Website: walmart
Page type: payment
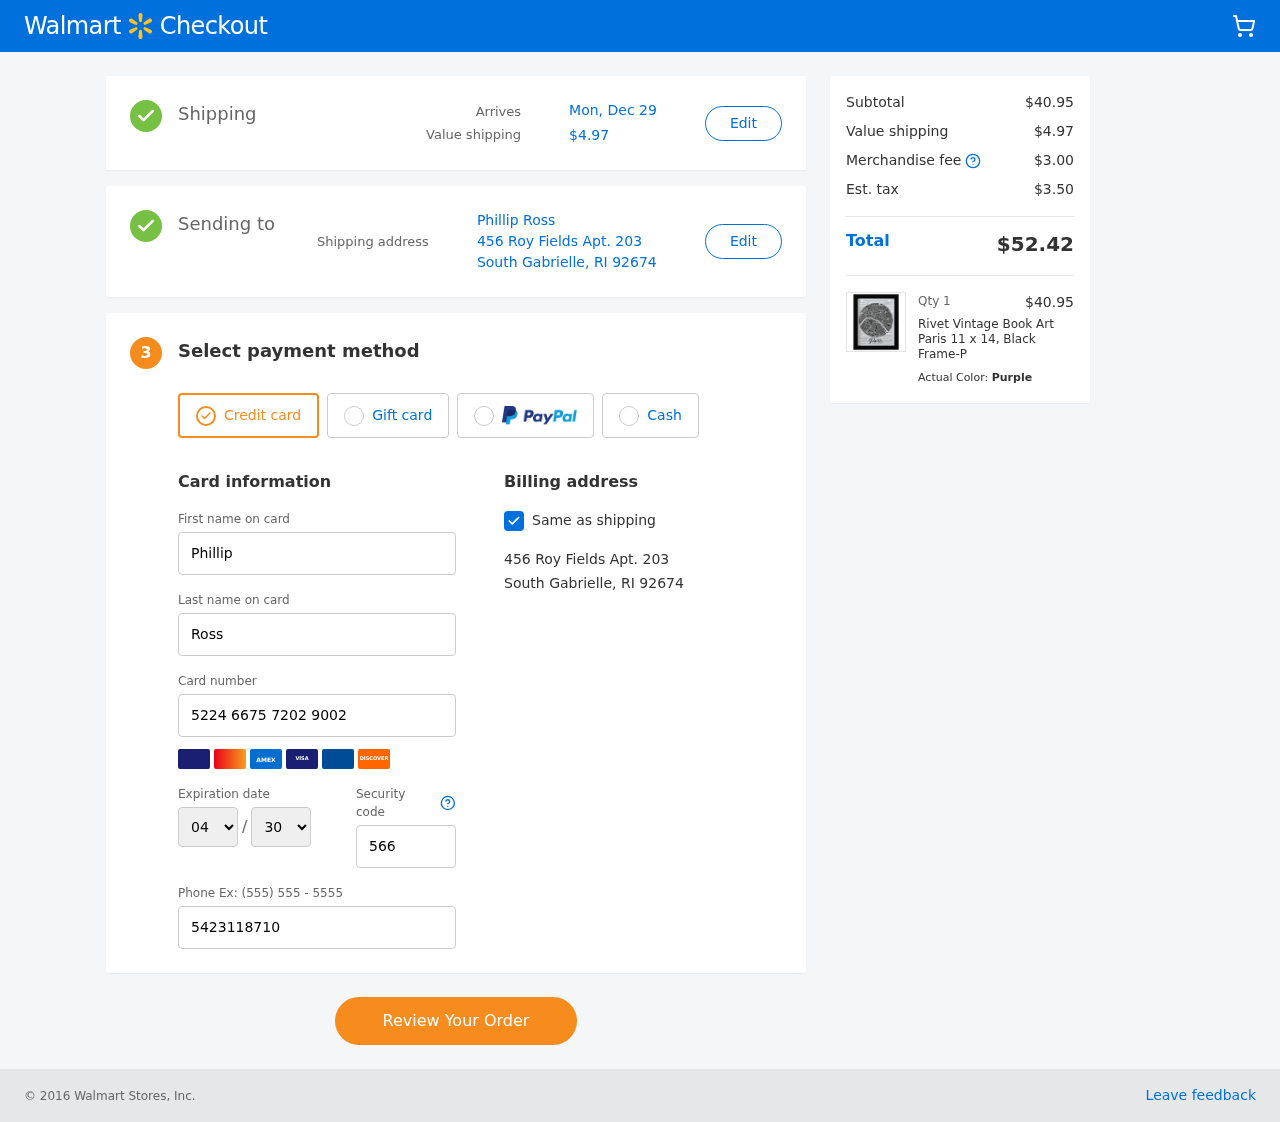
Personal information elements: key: PII_CARD_EXPIRY_MONTH
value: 04
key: PII_CARD_EXPIRY_YEAR
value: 30
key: PII_CITY_STATE_ZIP
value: South Gabrielle, RI 92674
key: PII_FULLNAME
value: Phillip Ross
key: PII_STREET
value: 456 Roy Fields Apt. 203
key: PII_FIRSTNAME
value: Phillip
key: PII_LASTNAME
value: Ross
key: PII_CARD_NUMBER
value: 5224 6675 7202 9002
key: PII_CARD_CVV
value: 566
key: PII_PHONE
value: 5423118710
Product elements: key: PRODUCT1_NAME
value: Rivet Vintage Book Art Paris 11 x 14, Black Frame-P
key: PRODUCT1_PRICE
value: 40.95
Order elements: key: ORDER_DELIVERY_DATE
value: Mon, Dec 29
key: ORDER_SHIPPING_COST
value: $4.97
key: ORDER_SUBTOTAL
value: $40.95
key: ORDER_MERCHANDISE_FEE
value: $3.00
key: ORDER_TAX
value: $3.50
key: ORDER_TOTAL
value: $52.42
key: ORDER_NUM_ITEMS
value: Qty 1